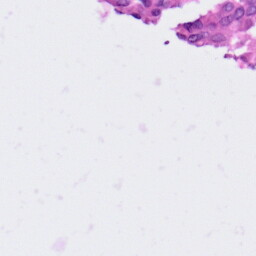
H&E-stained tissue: Ovarian